Current action and preconditions to check: trajectory_clear

Your task: For each precondition in the list above, predict whether it will hold at this action.

Consider the current scene as observed from the mobile robot's camera, and analyze the predicted future states of all dynamic agents (e.g., people, animals, vehicles, or any moving entities) within the NEXT SECOND.

IMPORTANT: Only answer "very likely" if you are absolutely certain—based on strong, clear evidence—that a dynamic agent will violate the precondition in the predicted future state. Do NOT answer "very likely" for unlikely, ambiguous, or low-probability risks.

Ask yourself for each precondition: Is there a high probability, with clear and convincing evidence, that the predicted future states of any dynamic agent will interfere with the predicted future state of the currently executing action within the NEXT SECOND, causing that precondition to fail?

Assess the risk level based on these predictions. Use "likely" or "very likely" if motions create a clear risk of interference.

Use "neutral" or "improbable" if agents are nearby but their predicted paths are clearly diverging or non-conflicting.

Failure Risk Categories: "very improbable", "improbable", "neutral", "likely", "very likely"

Answer Format: Output ONLY the probability_of_failure value from these categories: "very improbable", "improbable", "neutral", "likely", "very likely"

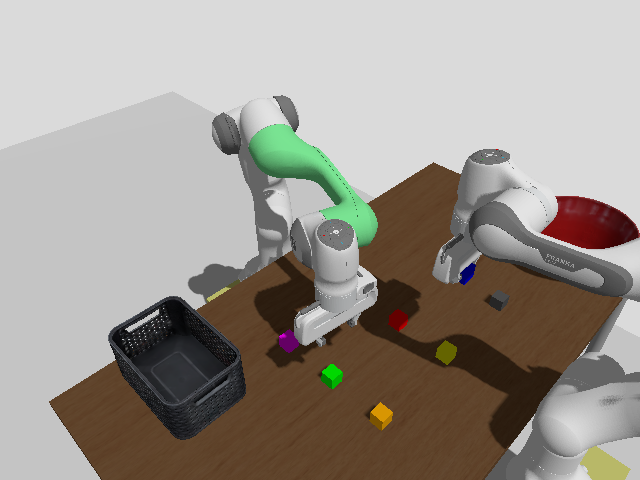

Answer: improbable